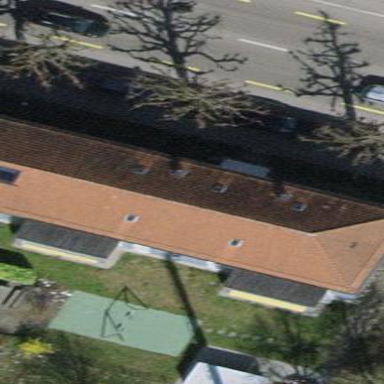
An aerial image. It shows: Building.